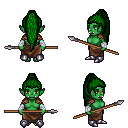
a pixel art fantasy rpg character, female body template, orc, green skin, leather shoulder armor, robe skirt, green extra-long topknot hairstyle, white cloth bandages, metal boots, spear, four views (front, back, left, right), 2x2 character sprite sheet, small pixel art, hard edges, no anti-aliasing